Aerial crown-view tile of a tropical tree (Barro Colorado Island, Panama), acquired 20250512:
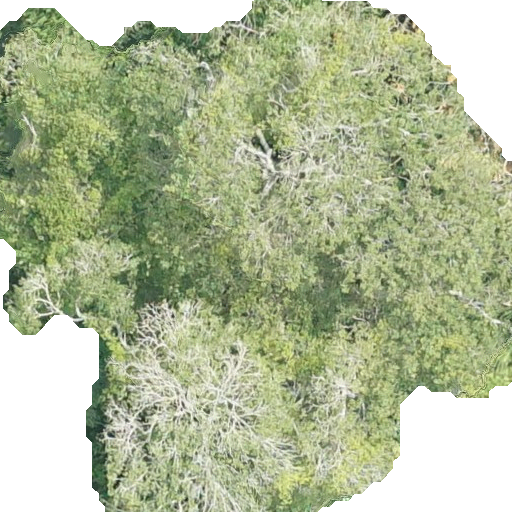
Species: Handroanthus guayacan
GBIF accepted scientific name: Handroanthus guayacan
Crown area: 331.54 m²